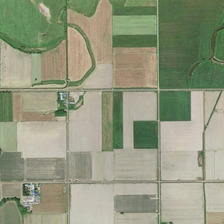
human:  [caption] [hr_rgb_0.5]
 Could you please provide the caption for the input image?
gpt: it is a large piece of farmland .

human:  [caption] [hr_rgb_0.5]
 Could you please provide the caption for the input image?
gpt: it is a large piece of farmland .

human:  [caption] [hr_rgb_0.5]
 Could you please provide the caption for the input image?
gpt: it is a large piece of farmland .

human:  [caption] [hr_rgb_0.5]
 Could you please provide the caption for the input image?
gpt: it is a large piece of farmland .

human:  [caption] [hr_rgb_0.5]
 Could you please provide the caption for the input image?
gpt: it is a large piece of farmland .